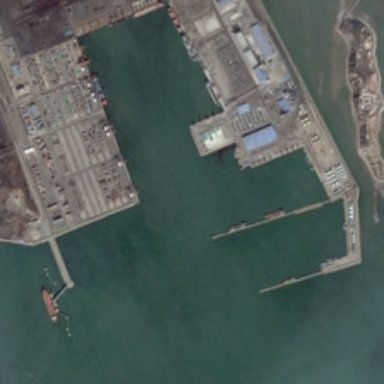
Several boats are in a port near some bareland .